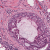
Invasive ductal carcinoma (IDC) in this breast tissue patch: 1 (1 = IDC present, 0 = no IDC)